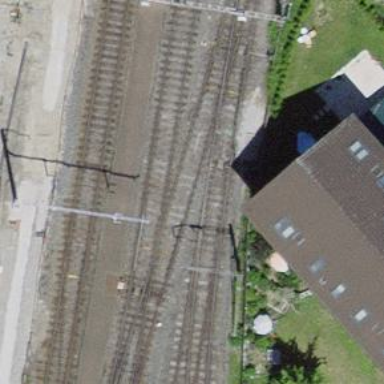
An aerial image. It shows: Railway switch.